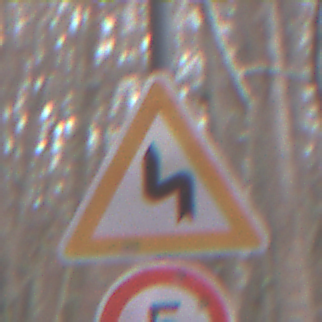
Verkehrszeichen: DoppelkurveZunaechstLinks
Zusatzzeichen unten: Geschwindigkeit5
Umgebung: Outdoor, Nature
Tageszeit: Midday
Wetter: Overcast
Licht: Natural
Jahreszeit: Autumn
Kontrast: LowContrast